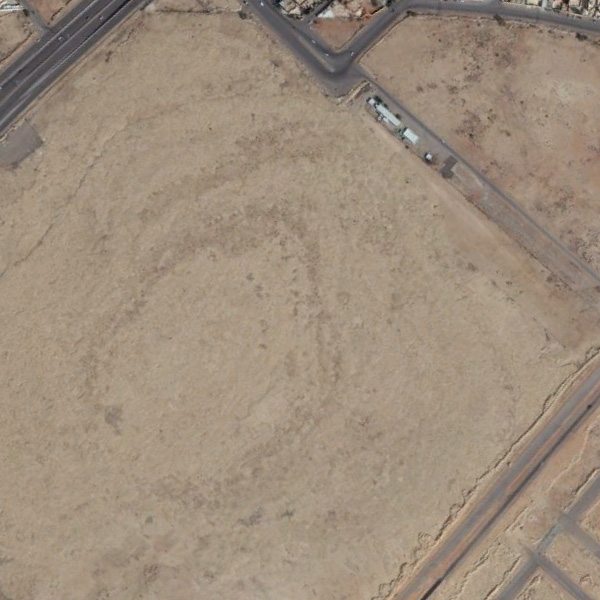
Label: BareLand